Question: I have searched a lot on internet but non of the solutions work for me. I create an ipa with <URL> It successfully builds my application and creates an ipa but when I want to upload it on testflightapp it gives me this error:
'''
Invalid IPA: missing embedded provisioning profile. Are you sure this is an ad hoc?
'''
I have added provisioning profile in build settings like the following pic

If I create ipa manually with Xcode>Product>Archive I can successfully upload ipa on testflightapp. So my guess is that Xcode Maven Plugin cannot read my provisioning profile. I tried to force using provisioning profile by specifying it in pom file like bellow:
'''
<configuration>
<configurations>
<configuration>Debug</configuration>
<configuration>Release</configuration>
</configurations>
<provisioningProfile>42CB38B0-62BB-4242-BD03-72EDB7570842</provisioningProfile>
</configuration>
'''
Any help would be appreciated.
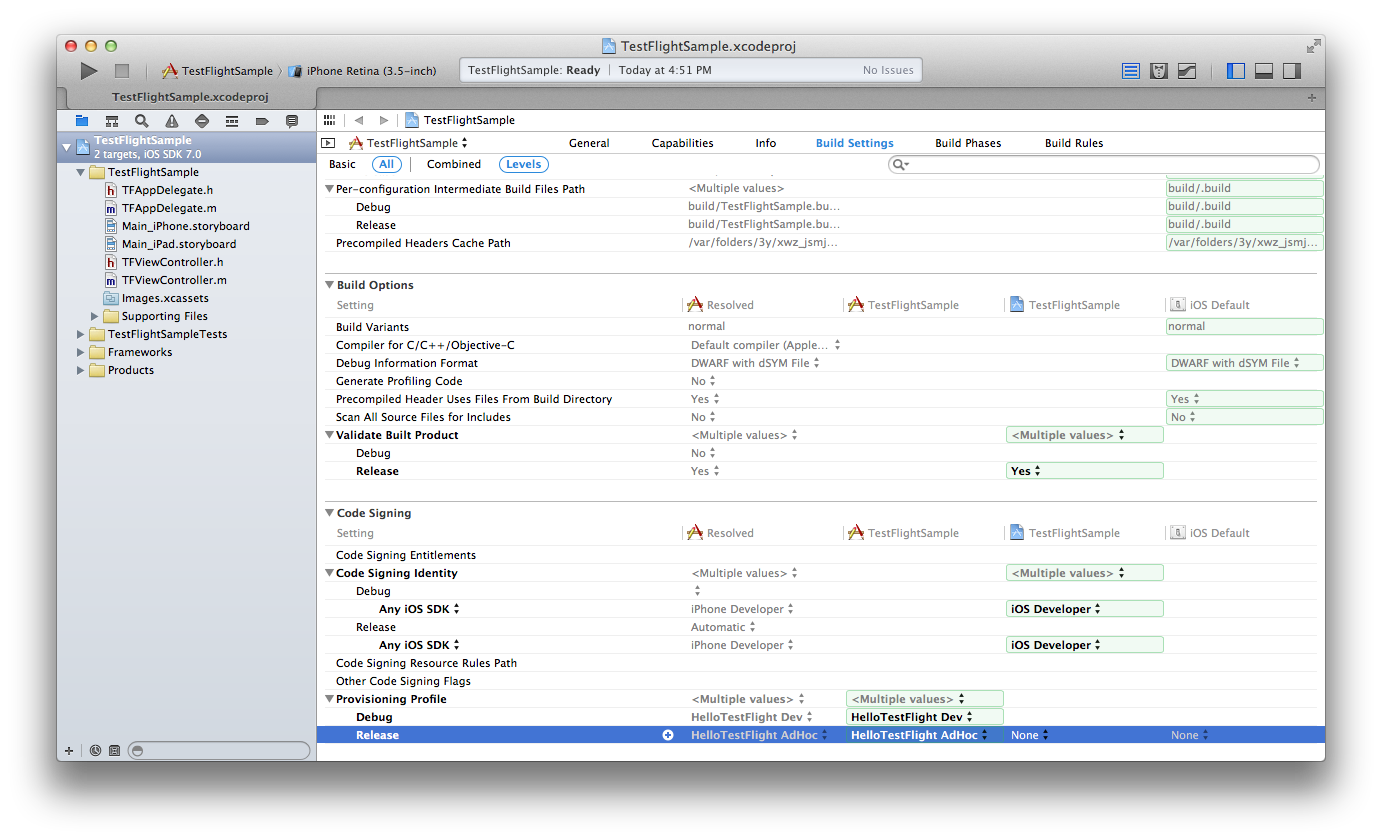
Answer: I figured out the problem. I was using wrong ipa file from maven target. I was using ipa from this path:
'''
/target/checkout/src/xcode/build/Debug-iphonesimulator
'''
I had to use this path
'''
/target/checkout/src/xcode/build/Release-iphoneos
'''
It was stupid mistake.